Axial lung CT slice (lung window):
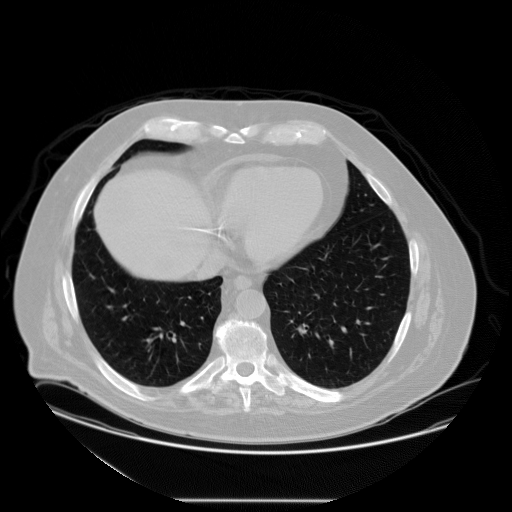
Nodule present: no